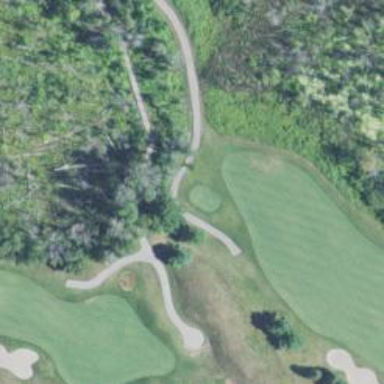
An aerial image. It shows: Path used for both walking and golf.